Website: apple
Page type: account-selection
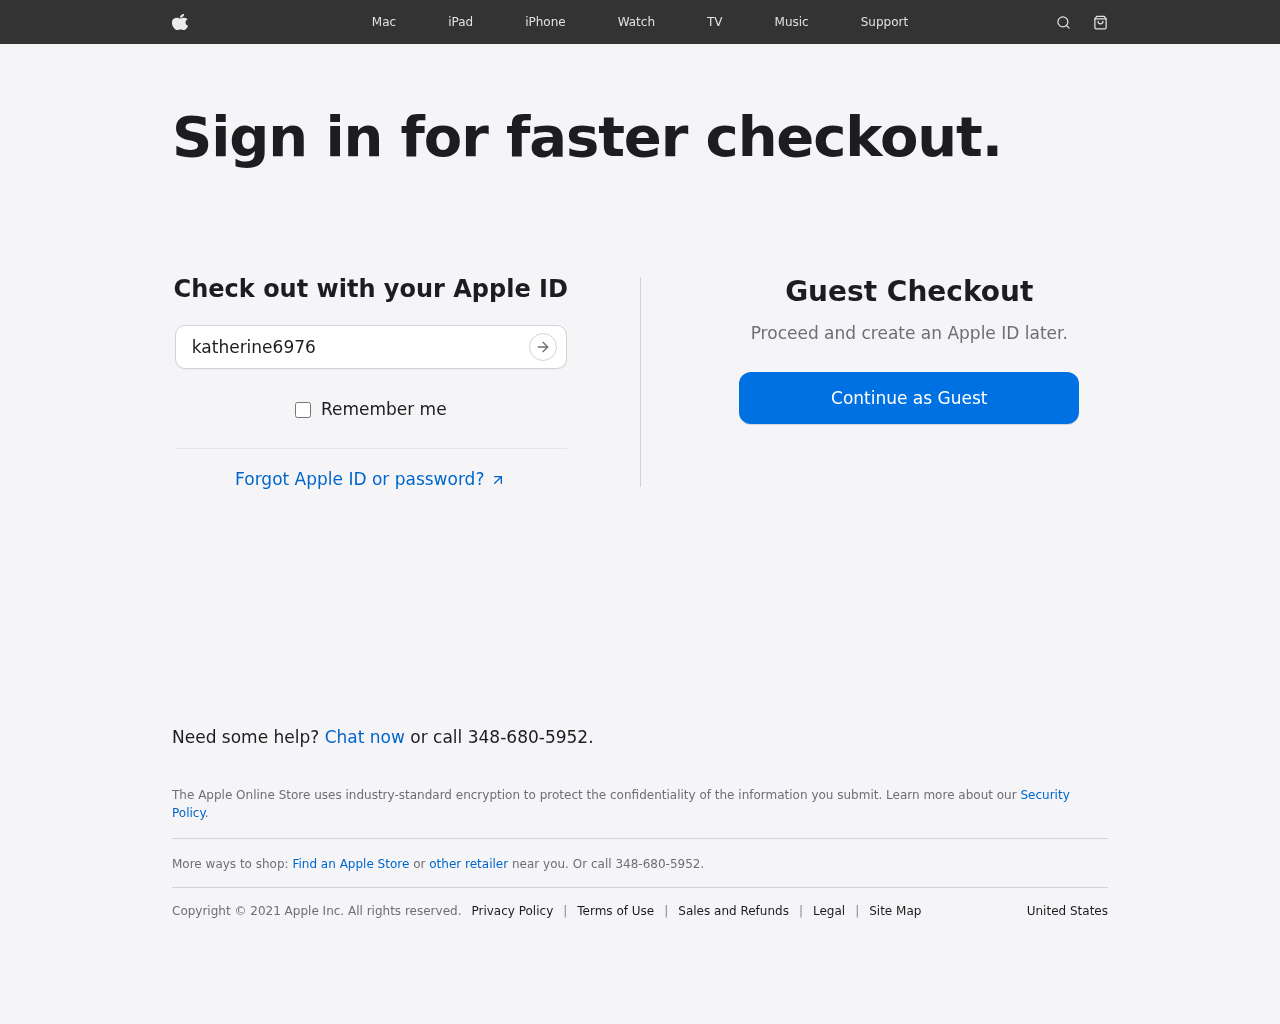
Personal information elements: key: PII_LOGIN_USERNAME
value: katherine6976